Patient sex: F
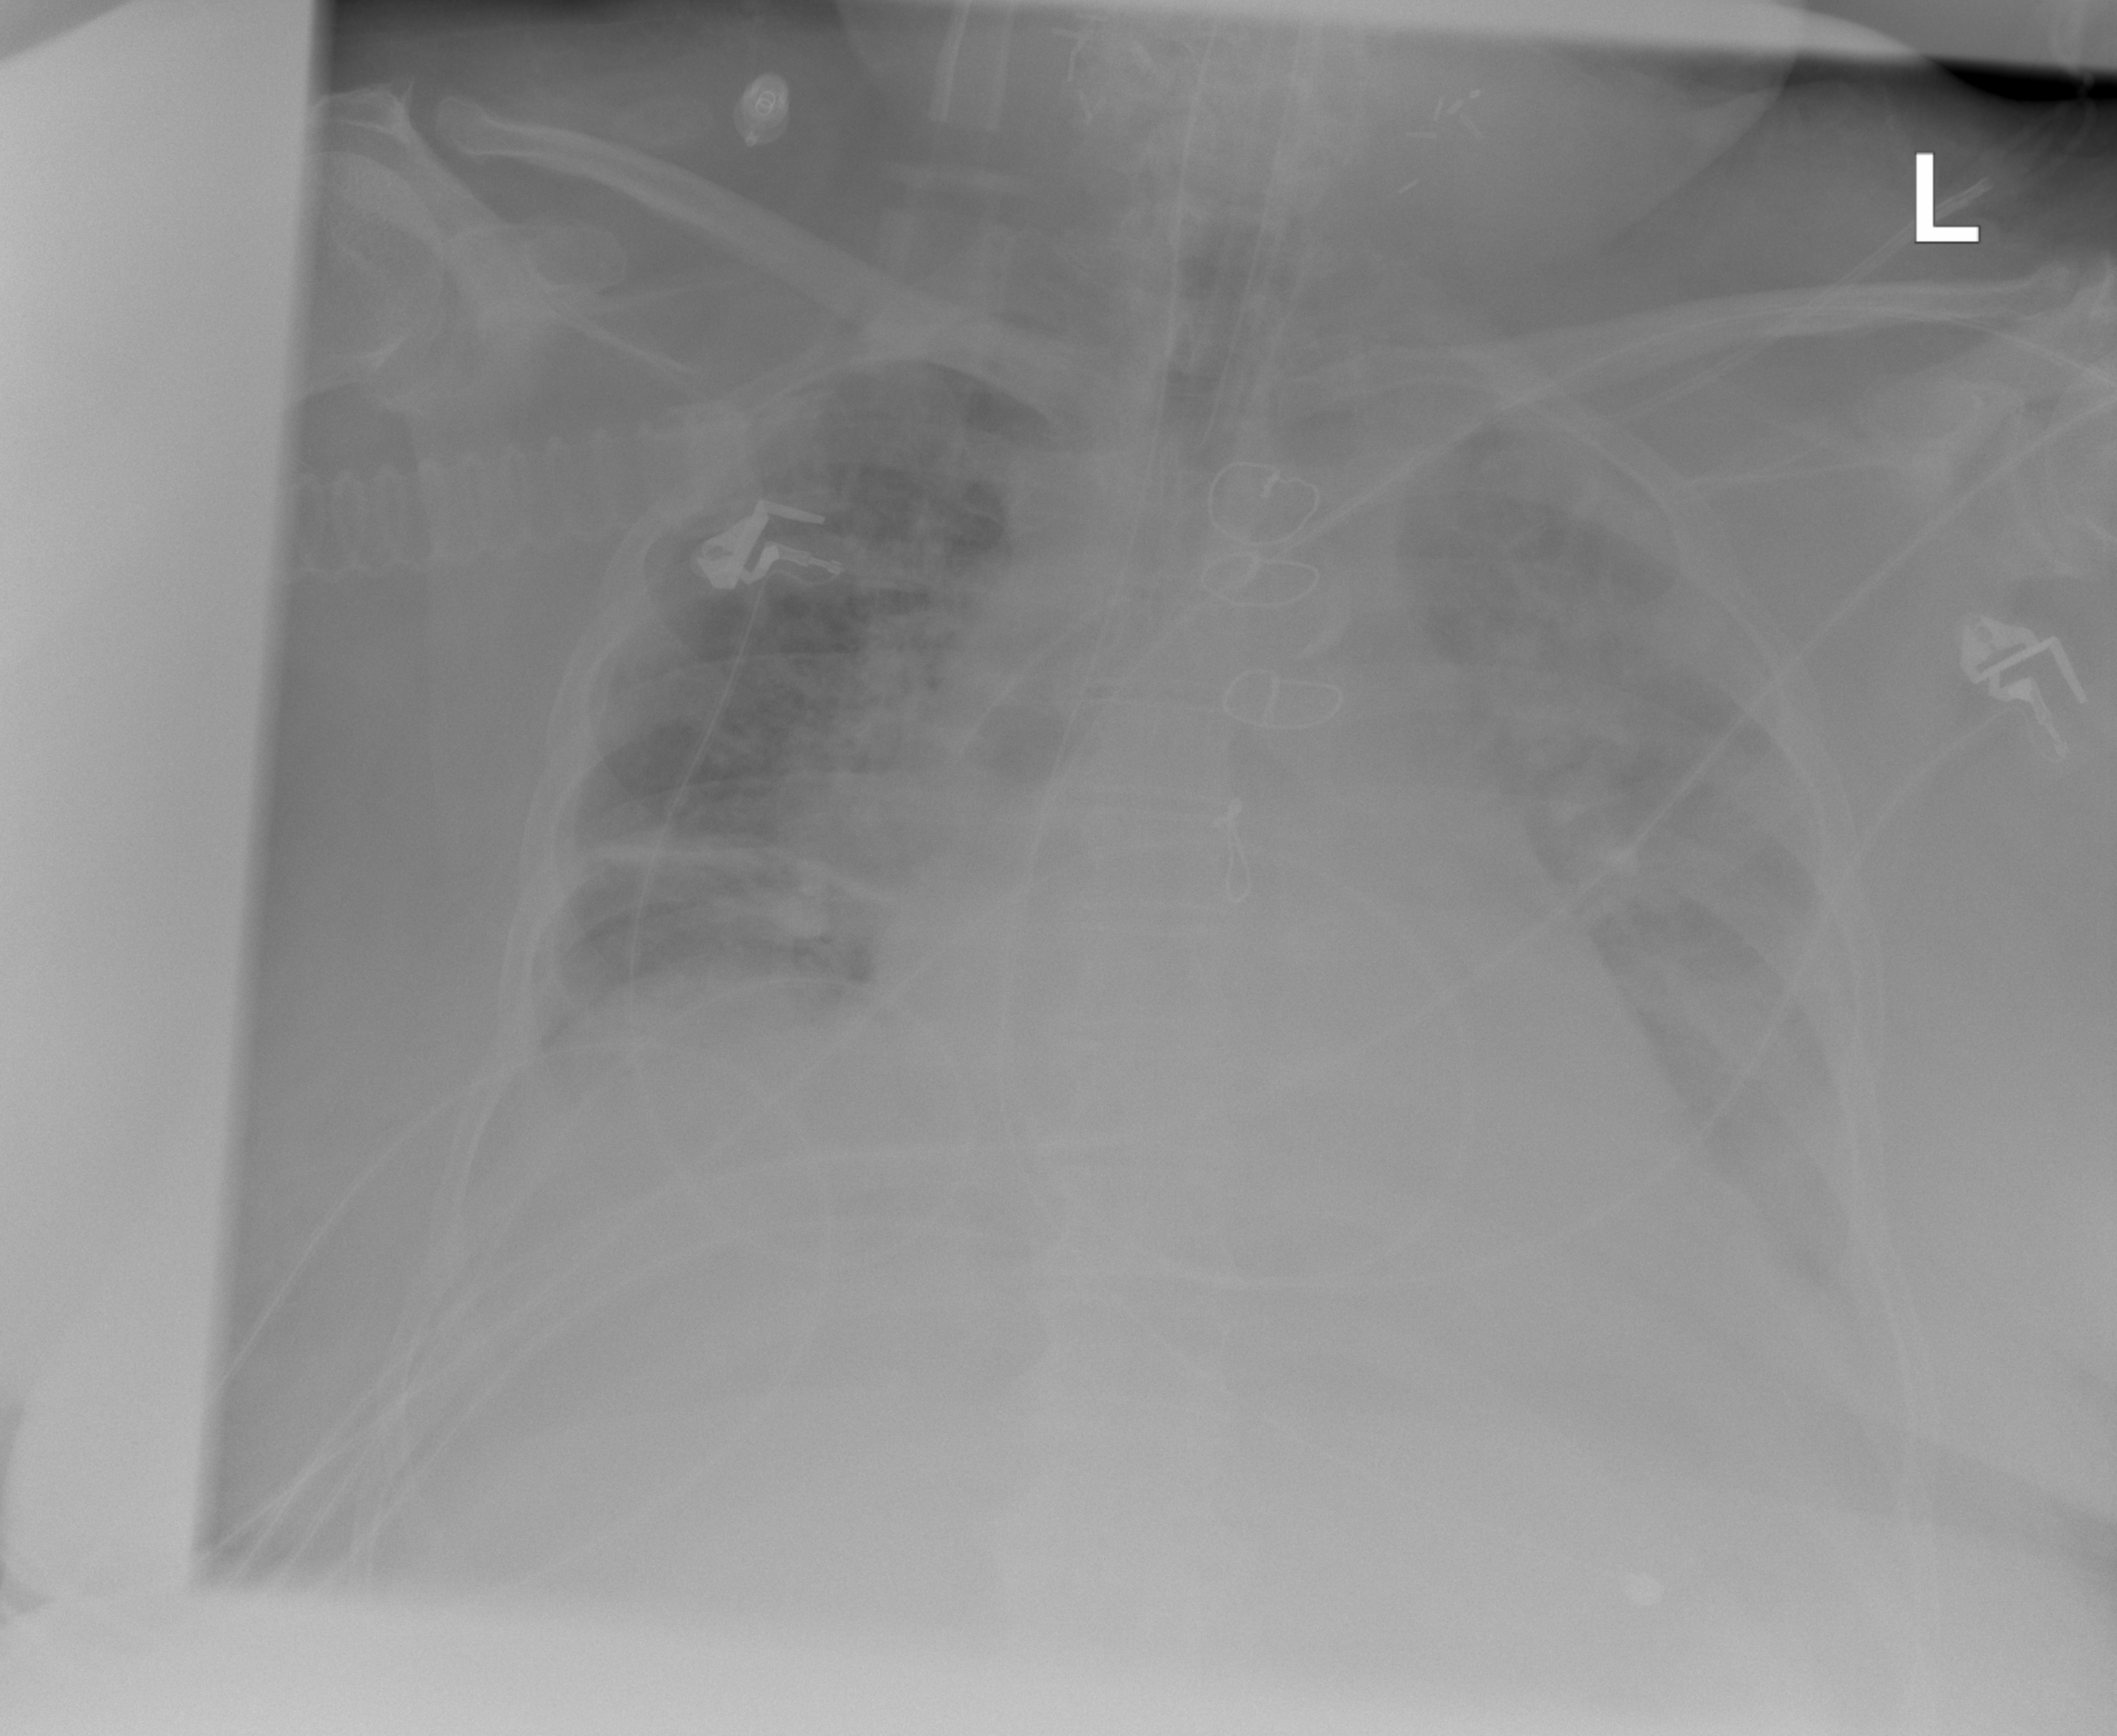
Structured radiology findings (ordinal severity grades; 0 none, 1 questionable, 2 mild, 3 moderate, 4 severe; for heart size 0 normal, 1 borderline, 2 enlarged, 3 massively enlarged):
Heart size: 2
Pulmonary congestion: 1
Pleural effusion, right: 0
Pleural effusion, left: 2
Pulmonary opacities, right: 2
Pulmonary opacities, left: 2
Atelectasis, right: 2
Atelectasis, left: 3